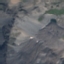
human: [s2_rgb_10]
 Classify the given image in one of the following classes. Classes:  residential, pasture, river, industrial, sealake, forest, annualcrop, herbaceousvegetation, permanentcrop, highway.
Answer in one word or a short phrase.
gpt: HerbaceousVegetation